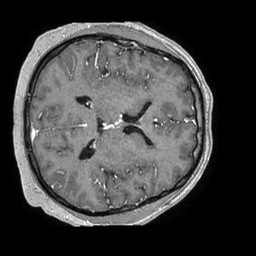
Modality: T1w
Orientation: axial
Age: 49
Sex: male
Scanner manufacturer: philips
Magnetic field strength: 1.5 T
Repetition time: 0.007677 s
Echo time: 0.003544 s